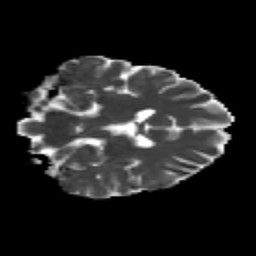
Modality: MD
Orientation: coronal
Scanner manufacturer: siemens
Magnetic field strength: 3 T
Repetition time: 8.8 s
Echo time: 0.085 s